Field crop: maize
Growth stage: 1
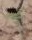
Species: atriplex